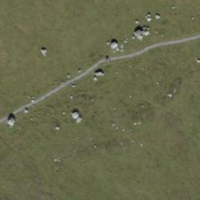
EUNIS habitat code: 23
Species observed at this site:
Dryas octopetala
Juniperus communis